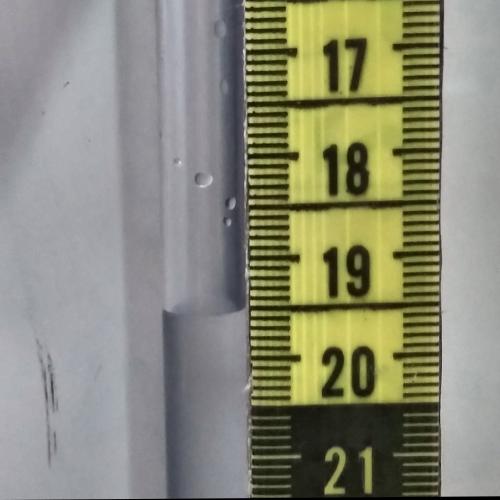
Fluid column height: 19.5 cm